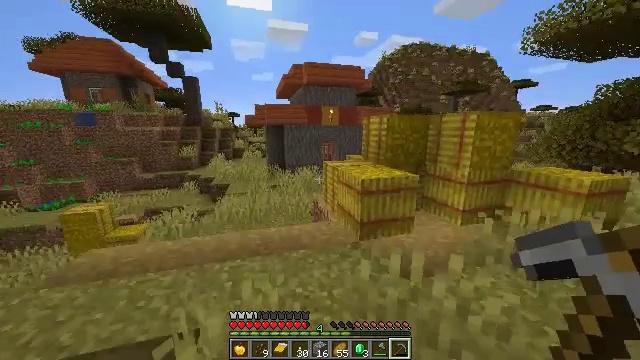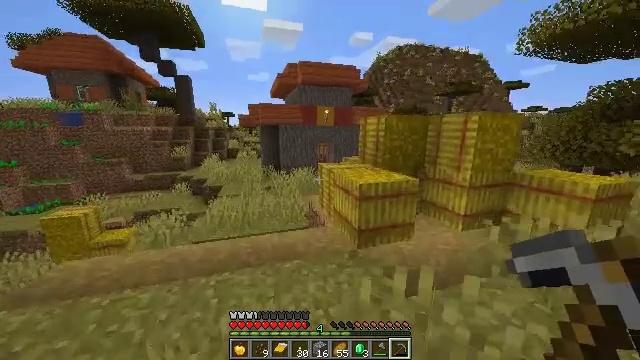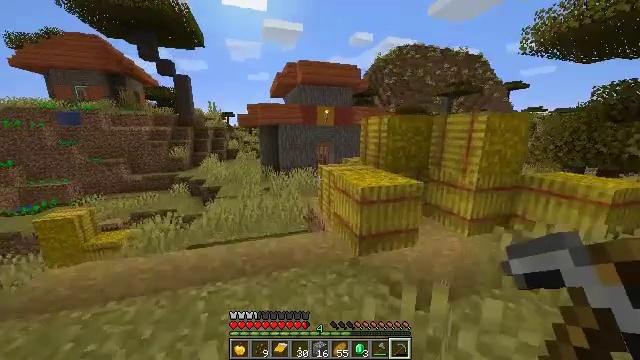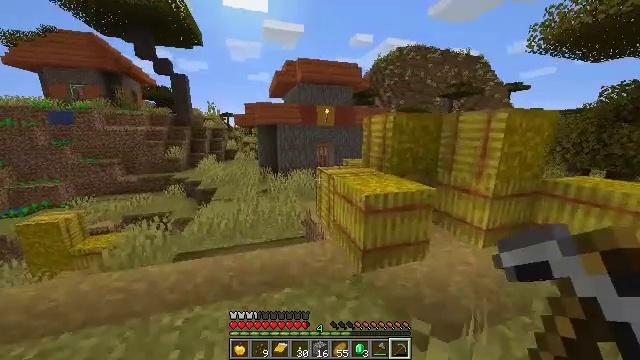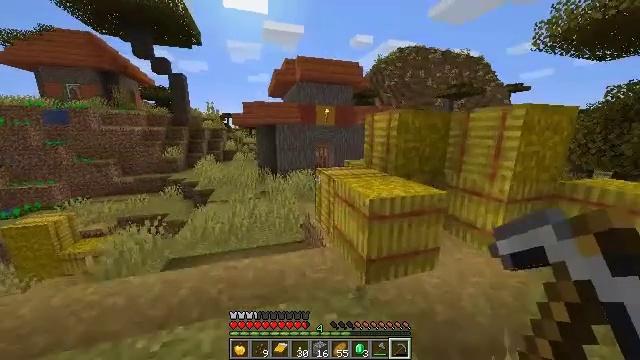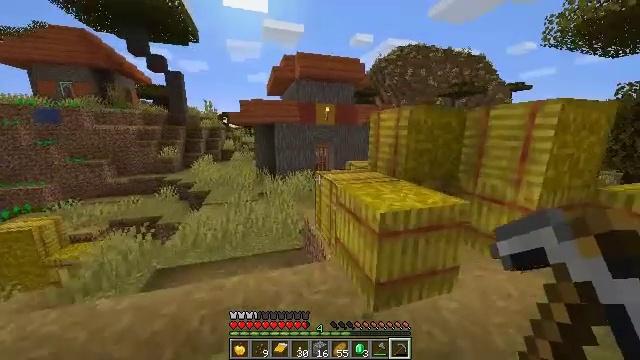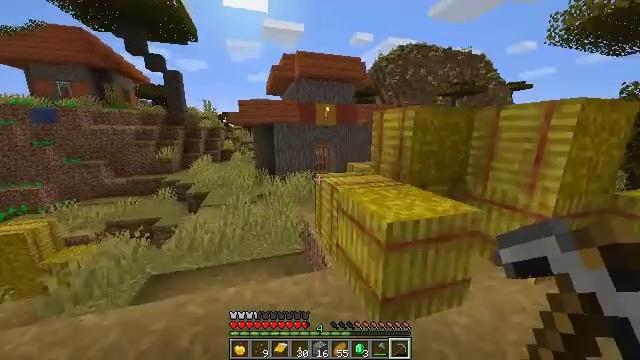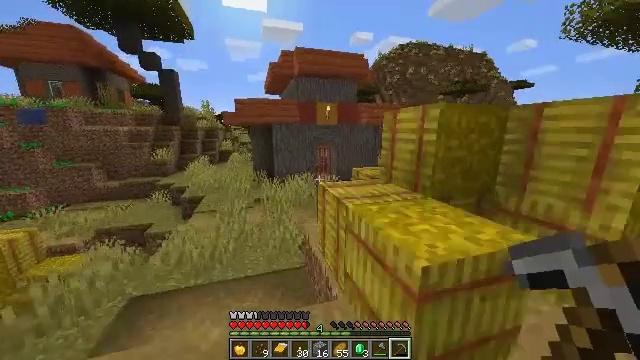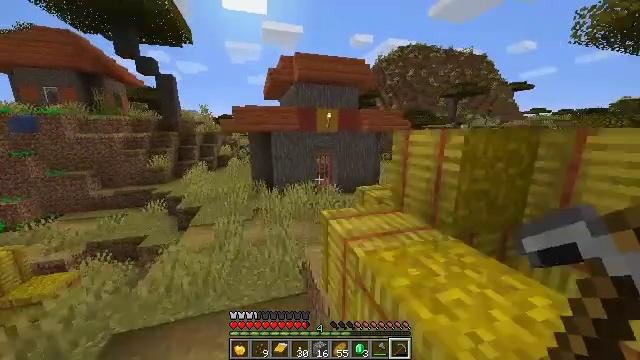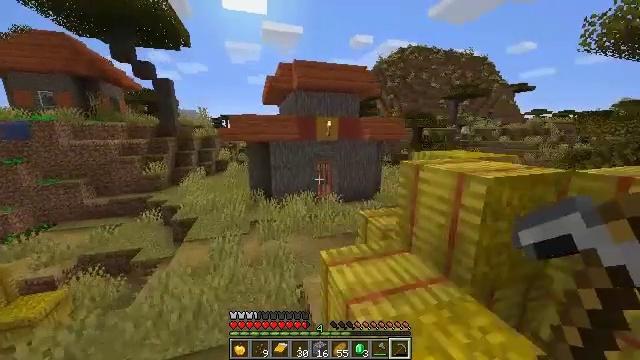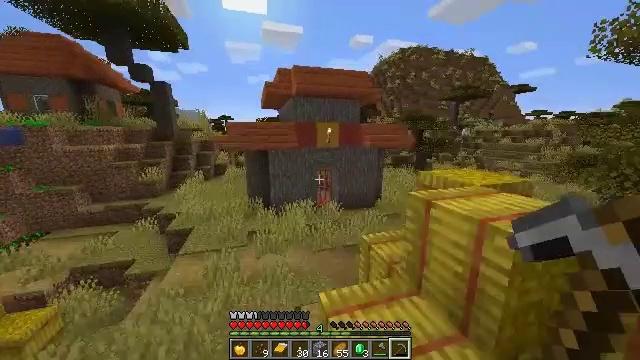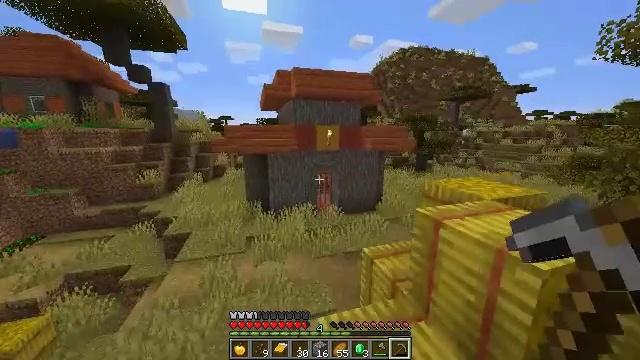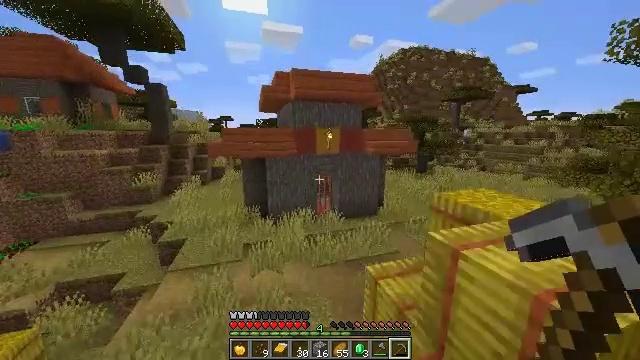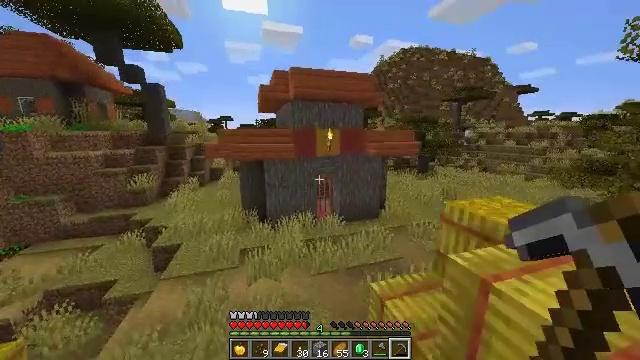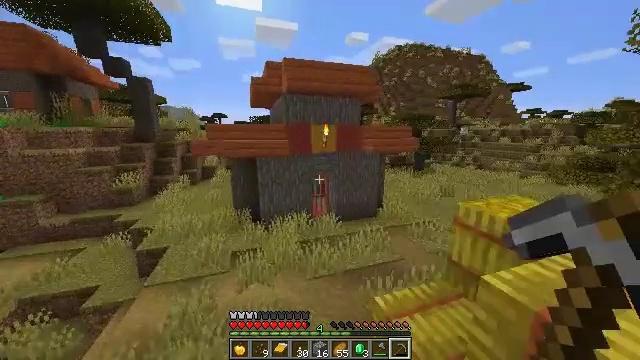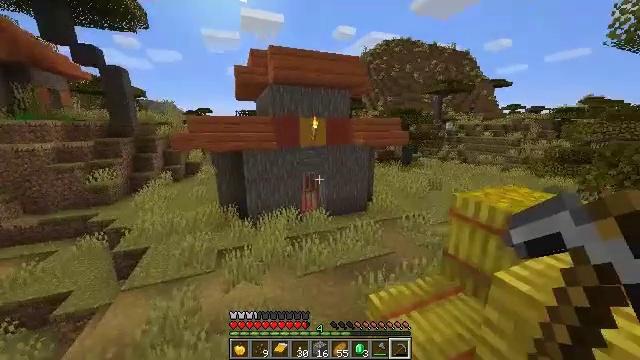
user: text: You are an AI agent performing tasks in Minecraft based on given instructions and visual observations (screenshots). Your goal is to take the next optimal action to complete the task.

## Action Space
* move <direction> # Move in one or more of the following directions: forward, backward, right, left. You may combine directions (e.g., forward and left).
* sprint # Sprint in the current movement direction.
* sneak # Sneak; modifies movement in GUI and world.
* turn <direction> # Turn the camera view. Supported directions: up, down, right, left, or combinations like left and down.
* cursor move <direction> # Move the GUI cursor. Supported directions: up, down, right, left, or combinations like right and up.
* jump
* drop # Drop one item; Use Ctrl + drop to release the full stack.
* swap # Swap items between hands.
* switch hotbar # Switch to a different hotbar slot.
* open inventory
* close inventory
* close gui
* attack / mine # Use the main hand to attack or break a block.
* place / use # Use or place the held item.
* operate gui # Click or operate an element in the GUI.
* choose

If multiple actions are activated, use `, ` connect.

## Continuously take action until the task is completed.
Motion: motion action
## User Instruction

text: Mine yellow terracotta.
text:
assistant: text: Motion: move forward, turn right
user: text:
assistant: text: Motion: move forward
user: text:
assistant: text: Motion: move forward
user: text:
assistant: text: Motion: move forward
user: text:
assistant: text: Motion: move forward
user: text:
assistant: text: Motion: move forward
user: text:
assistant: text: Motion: move forward
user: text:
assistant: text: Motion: move forward, jump
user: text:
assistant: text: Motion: move forward, jump
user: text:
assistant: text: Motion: move forward, jump
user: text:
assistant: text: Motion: move forward, jump
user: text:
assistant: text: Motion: move forward, jump
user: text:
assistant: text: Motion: move forward, jump
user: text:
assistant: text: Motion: move forward, turn right
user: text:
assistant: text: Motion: move forward, turn right and down
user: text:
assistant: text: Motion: move forward, turn right
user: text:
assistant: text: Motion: move forward
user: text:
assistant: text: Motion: move forward
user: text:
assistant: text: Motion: move forward
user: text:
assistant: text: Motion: move forward
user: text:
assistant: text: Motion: move forward, turn left and down
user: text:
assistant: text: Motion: move forward, turn down
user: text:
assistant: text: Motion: move forward
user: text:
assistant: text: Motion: move forward
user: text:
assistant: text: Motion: move forward
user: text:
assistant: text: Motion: move forward
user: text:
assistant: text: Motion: move forward
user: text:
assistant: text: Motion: move forward
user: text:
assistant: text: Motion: move forward
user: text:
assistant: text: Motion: move forward, turn up